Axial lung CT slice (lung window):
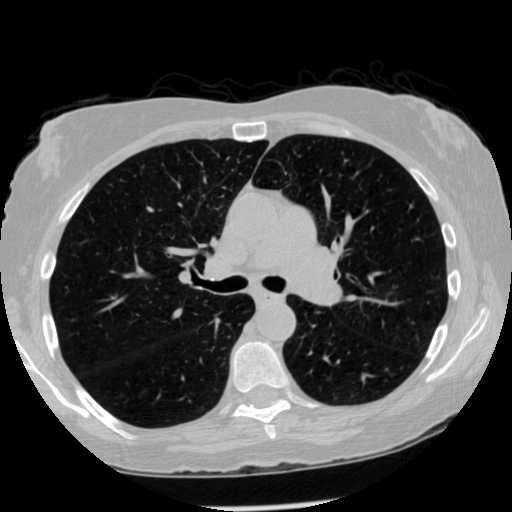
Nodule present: no